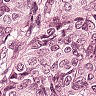
Metastatic tissue present: yes